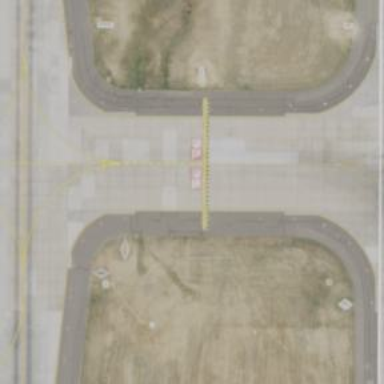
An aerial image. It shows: Image of taxiway at airport.